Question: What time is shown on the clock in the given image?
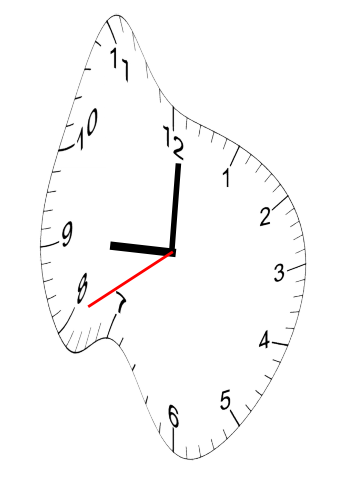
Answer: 09:00:40